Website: walmart
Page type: address-validator
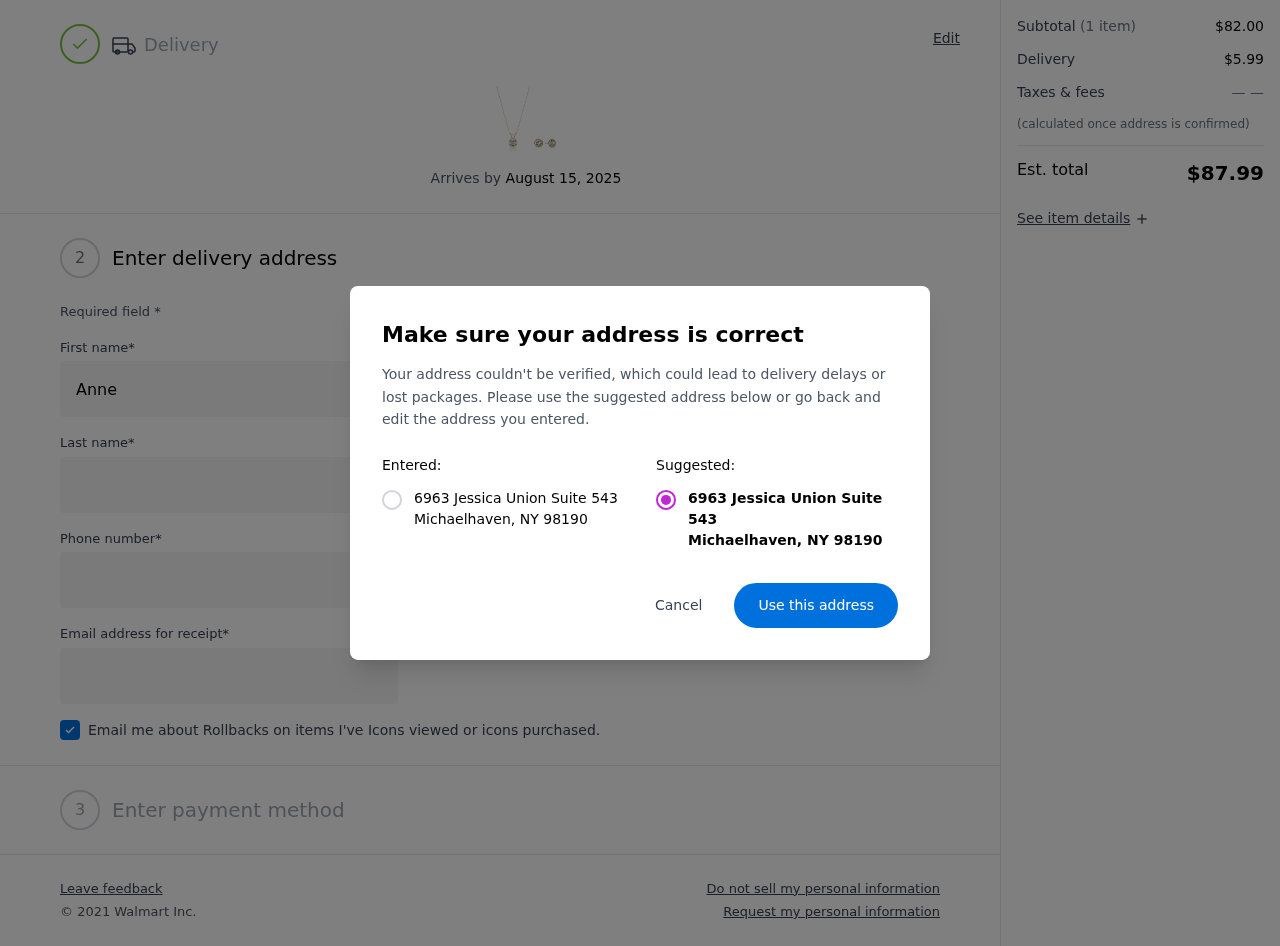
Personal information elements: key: PII_CITY
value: Michaelhaven
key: PII_POSTCODE
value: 98190
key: PII_STATE_ABBR
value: NY
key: PII_STREET
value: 6963 Jessica Union Suite 543
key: PII_FIRSTNAME
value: Anne
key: PII_LASTNAME
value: Jordan
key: PII_STREET2
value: Suite 027
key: PII_PHONE
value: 8816411420
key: PII_EMAIL
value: anne_jordan@gmail.com
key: PII_POSTCODE_FULL
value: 98190
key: PII_POSTCODE_NUMERIC
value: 98190
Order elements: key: ORDER_DELIVERY_DATE
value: August 15, 2025
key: ORDER_SUBTOTAL
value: $82.00
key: ORDER_SHIPPING_COST
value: $5.99
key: ORDER_TOTAL
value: $87.99